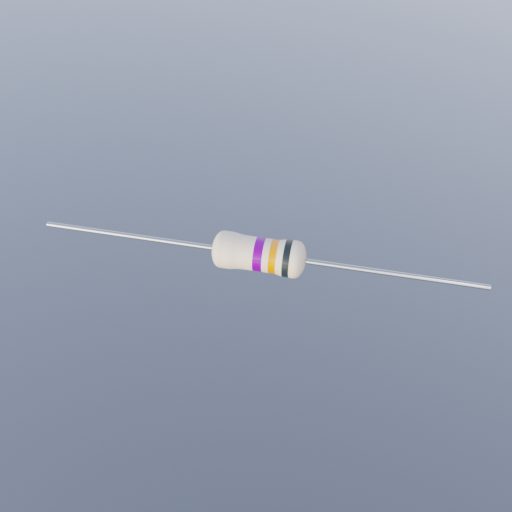
Resistor colour bands (in order): violet, orange, black